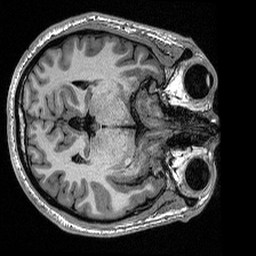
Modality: T1w
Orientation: axial
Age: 29
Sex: male
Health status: healthy
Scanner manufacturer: siemens
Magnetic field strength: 1.5 T
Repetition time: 2.73 s
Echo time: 0.00357 s